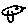
Label: bird